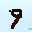
Label: 9